Question: I have followed <URL> in custom authentication using Azure Mobile Services. My service was up and running for a while but I started actually implementing a client side data repository now.
So while I was testing from an iOS client the custom API register.js I couldn't make it to work with the logs appearing the following error.

I don't get it since the register.js is in place. Also I use GIT source control to edit the custom API files remotely sometimes.
My Xamarin client code is the following.
'''
public async Task<string> RegisterUser (string email, string password)
{
try
{
JObject registerJObject = new JObject();
registerJObject.Add("email", email);
registerJObject.Add("password", password);
JToken response = await MobileService.InvokeApiAsync("register", registerJObject, HttpMethod.Post, null);
string status = response["Status"].Value<string>();
if (status == FAIL)
{
// failed, do something
}
else if (status == SUCCESS)
{
string token = response["token"].Value<string>();
// do something with the token
}
return status;
}
catch (MobileServiceInvalidOperationException ex)
{
throw;
}
}
'''
Still working in reporting the error etc but you get the problem, it's an internal 500 error and I can see the logs in the above screenshot.
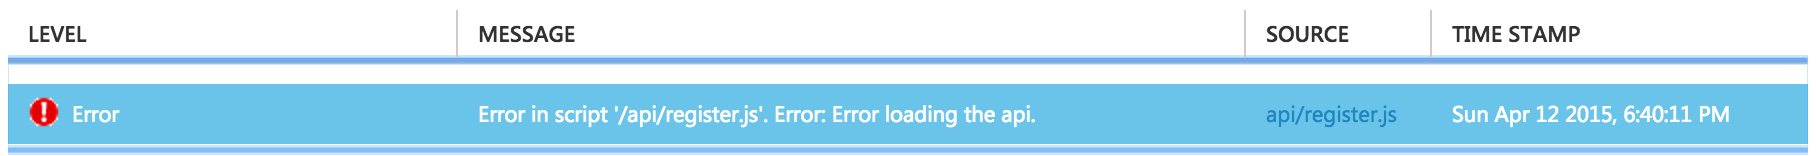
Answer: The error: "Error in script ... Error loading the api" typically indicates that there is a syntax issue that needs to be fixed inside the the specified javascript file.